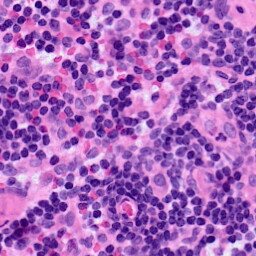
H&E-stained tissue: LymphNode